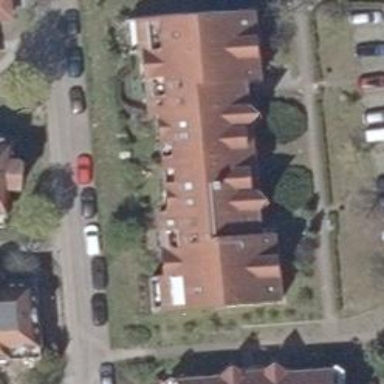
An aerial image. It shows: Gabled roof adorns the apartments building.